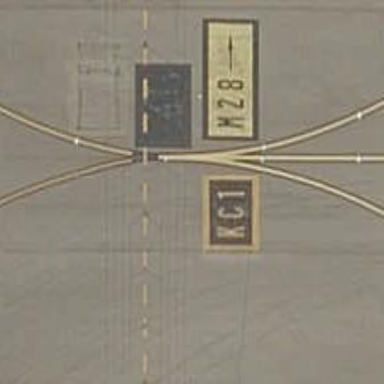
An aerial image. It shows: Image of taxiway at airport.